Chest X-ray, PA view. Patient: 30 years old, sex F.
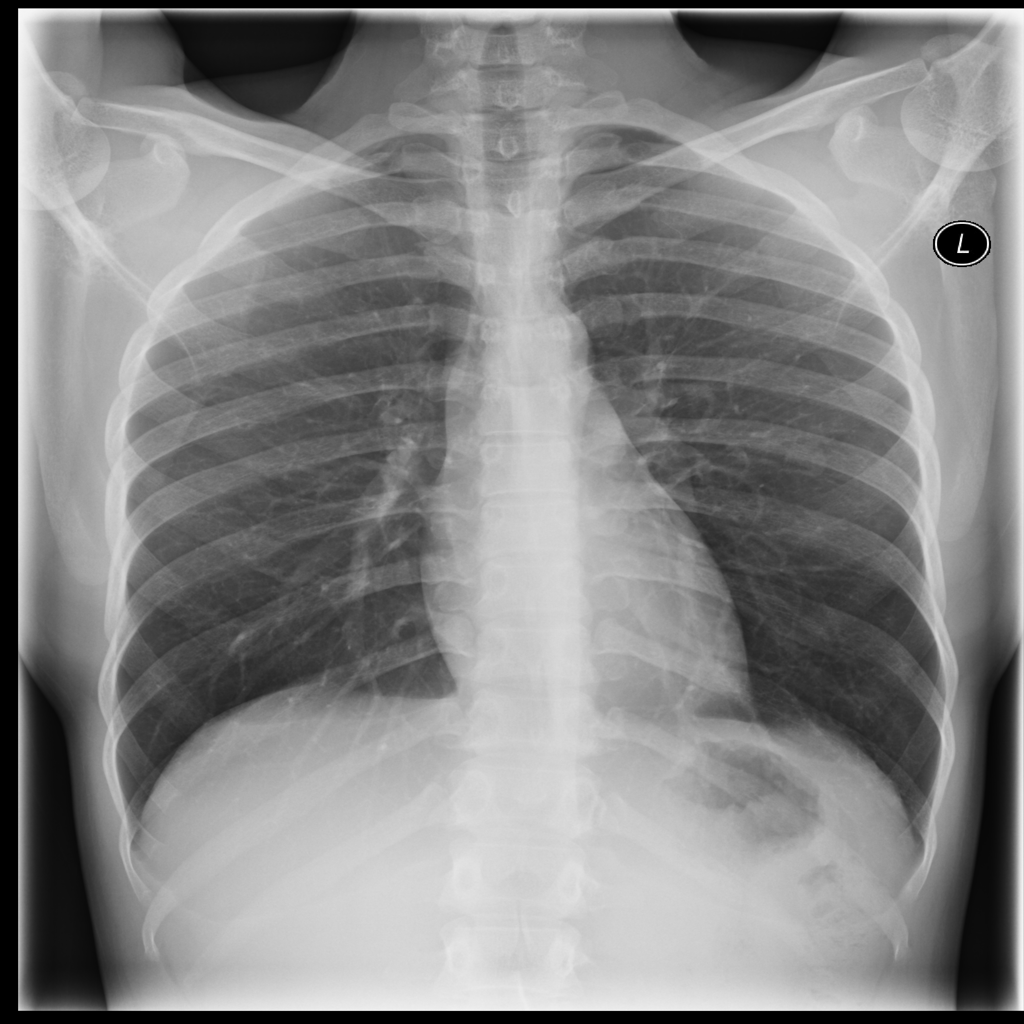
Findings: Infiltration